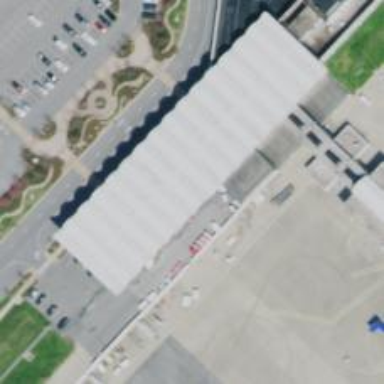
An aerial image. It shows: Car rental facility.